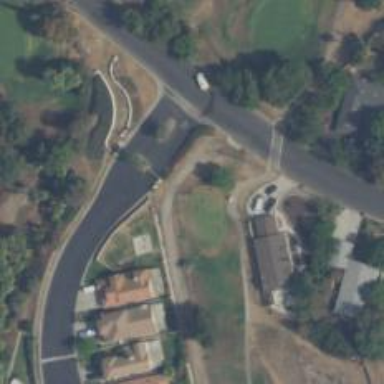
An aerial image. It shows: Path designated for golf carts.